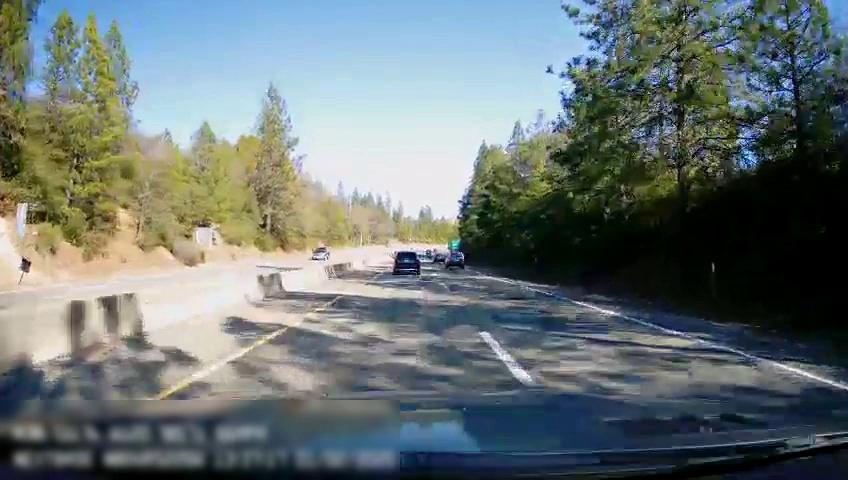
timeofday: Day
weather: Sunny
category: Drivable Space
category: Drivable Space
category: Vehicles | SUV
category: Vehicles | SUV
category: Vehicles | Car
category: Vehicles | Truck
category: Lanes | Current Lane
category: Lanes | Current Lane
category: Lanes | Alternate Lane
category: Traffic | Signs